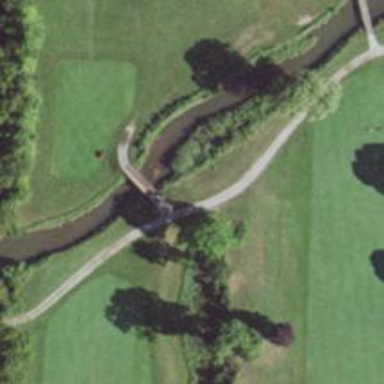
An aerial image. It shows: Pathway for golfing.